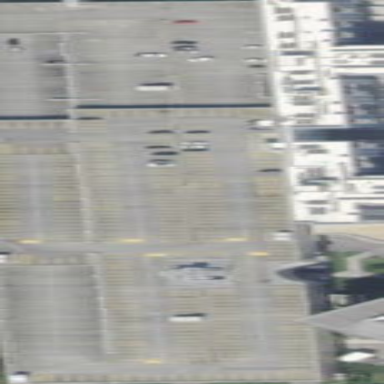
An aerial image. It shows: Multi-storey parking building.